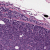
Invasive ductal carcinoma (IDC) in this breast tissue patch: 1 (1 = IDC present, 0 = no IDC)